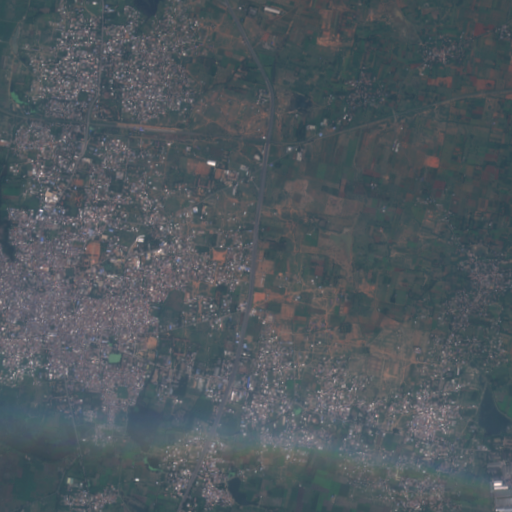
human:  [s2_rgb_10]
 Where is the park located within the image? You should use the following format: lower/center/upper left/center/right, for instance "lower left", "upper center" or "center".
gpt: The park is located in the upper center of the image.
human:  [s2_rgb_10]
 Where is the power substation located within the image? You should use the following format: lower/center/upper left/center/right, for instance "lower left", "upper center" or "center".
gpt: The power substation is located in the lower right of the image.
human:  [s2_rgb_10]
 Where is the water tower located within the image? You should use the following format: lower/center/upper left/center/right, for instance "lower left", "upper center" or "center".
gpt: The water tower is located in the center left of the image.
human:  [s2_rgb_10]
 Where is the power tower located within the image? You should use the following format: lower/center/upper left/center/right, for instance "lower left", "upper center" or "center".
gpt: There is no power tower in the image.